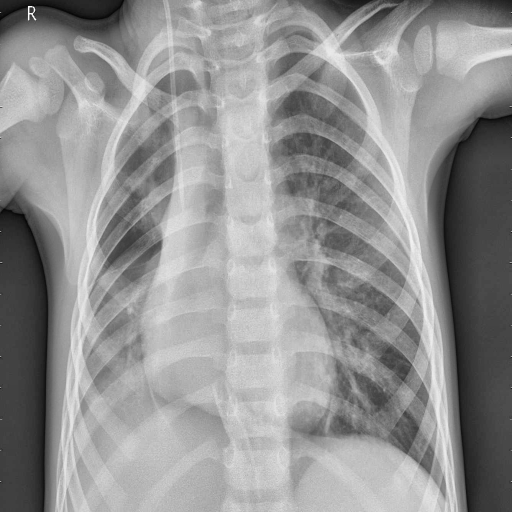
Finding: PNEUMONIA